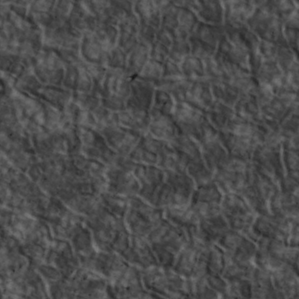
Label: non_frost